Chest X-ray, AP view. Patient: 49 years old, sex M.
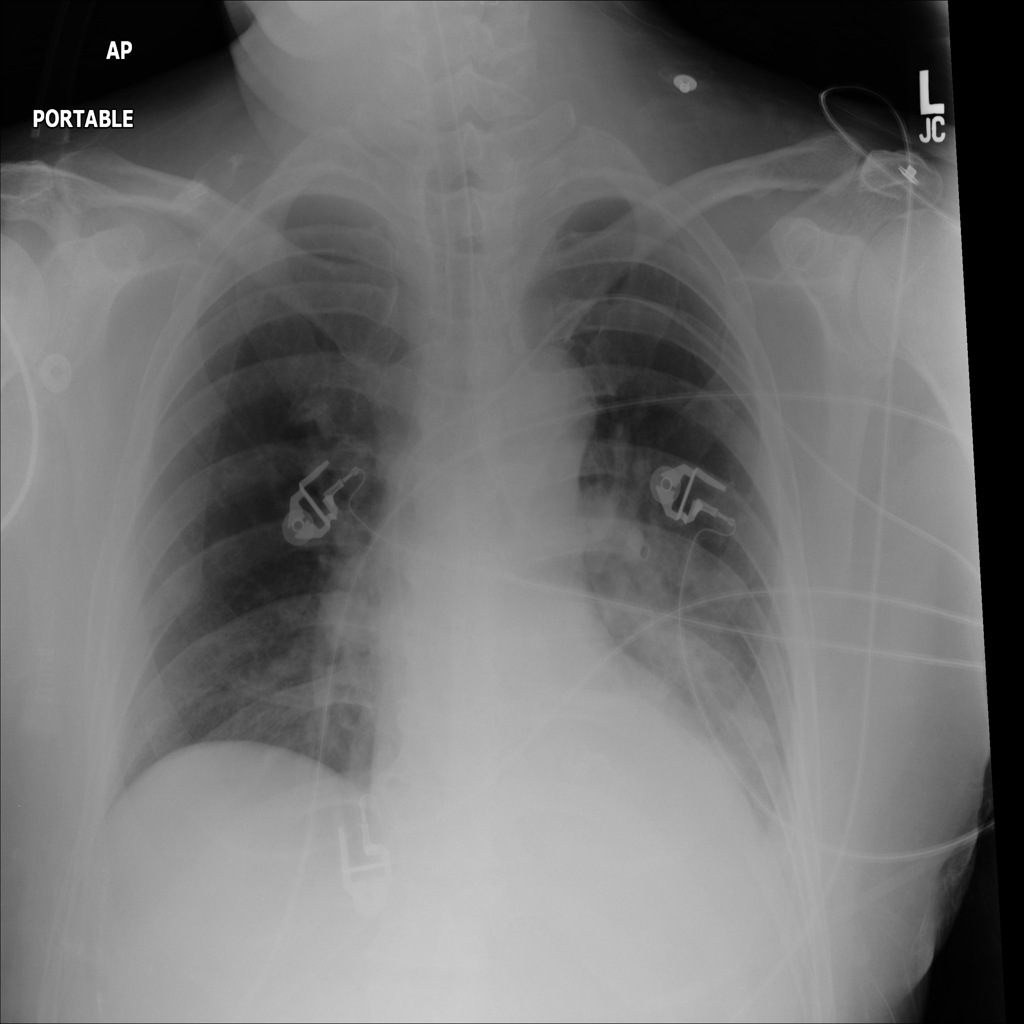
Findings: Atelectasis, Infiltration